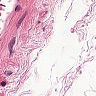
Metastatic tissue present: no